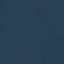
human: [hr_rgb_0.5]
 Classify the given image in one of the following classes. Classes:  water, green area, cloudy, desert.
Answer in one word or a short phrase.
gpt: water